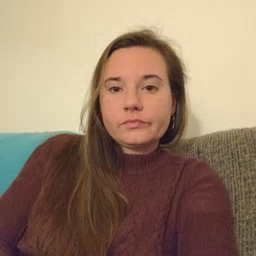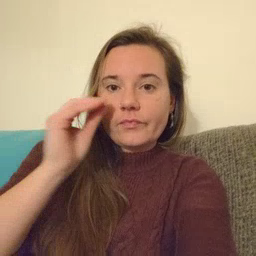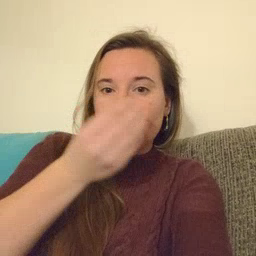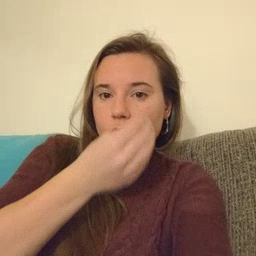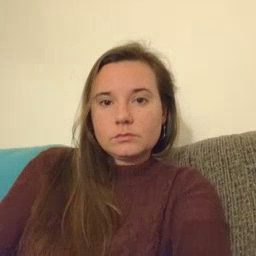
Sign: flower